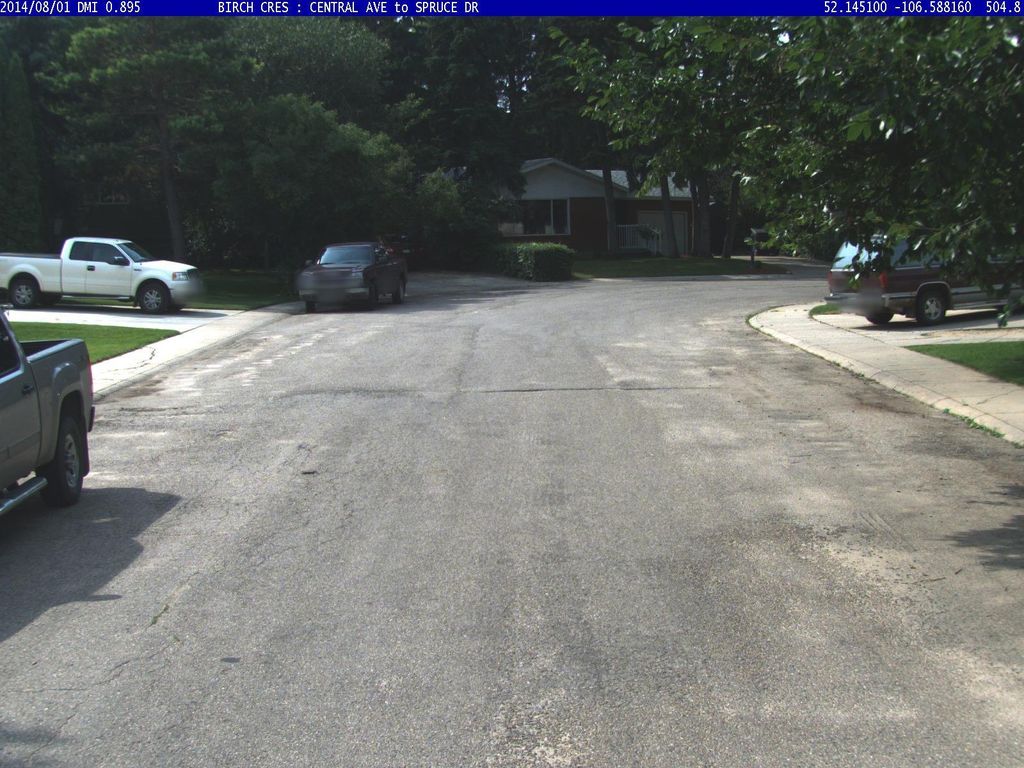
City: saskatoon